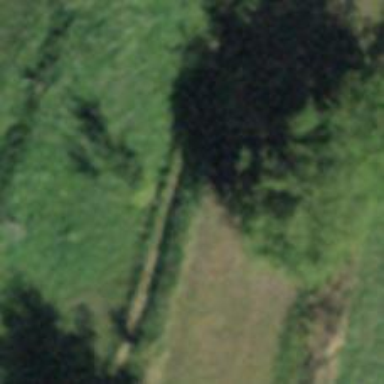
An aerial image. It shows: Path covered in grass.